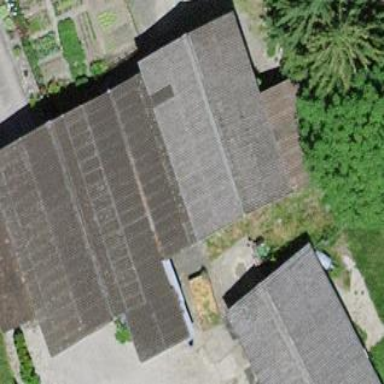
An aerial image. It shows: View of roof of building.